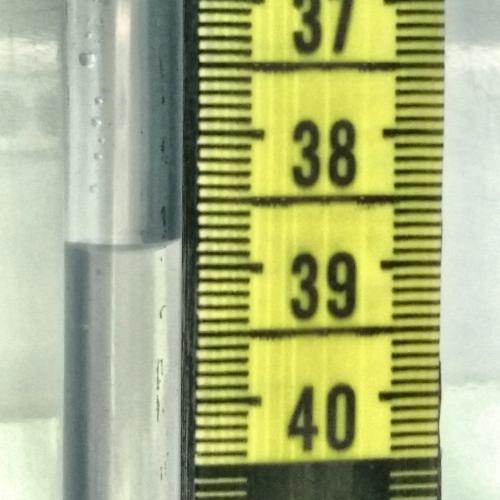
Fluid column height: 38.8 cm